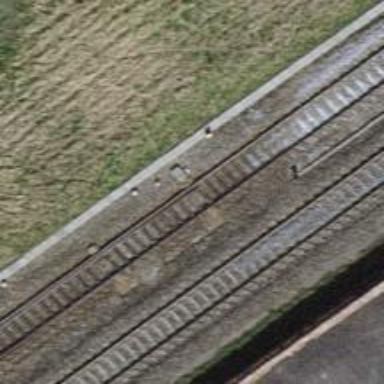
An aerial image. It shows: Railway switch.